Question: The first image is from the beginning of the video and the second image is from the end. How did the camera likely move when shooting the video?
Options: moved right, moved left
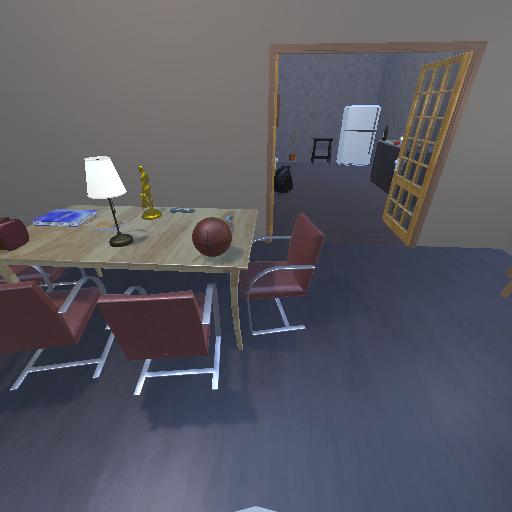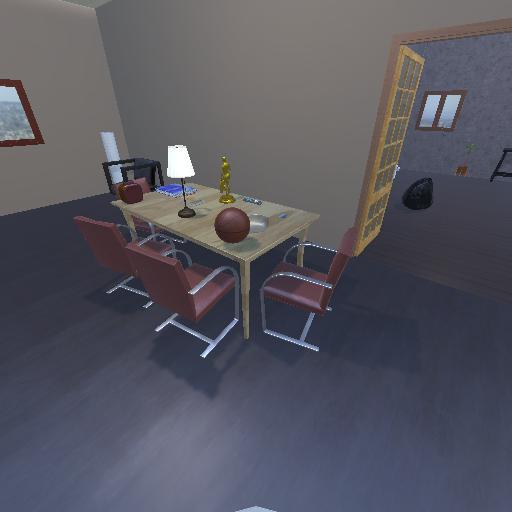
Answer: moved right